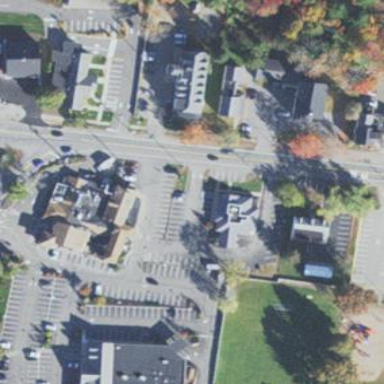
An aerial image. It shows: Paved parking area.